Question: I realize this question may be somewhat subjective, but I believe there is one or a few optimal configurations for what we are trying to achieve.
We are setting up a new SQL Server. We have two independent hardware RAID systems on our server:
First RAID (drive "c")
- RAID 1: 2 x 1TB
Second RAID (drive "d")
- RAID 10: 5 x 2TB
With the goal of getting the optimal IO performance for SQL Server 2012, does anyone have some suggestions on how I might setup the different directories for optimal performance?

Thanks so much.
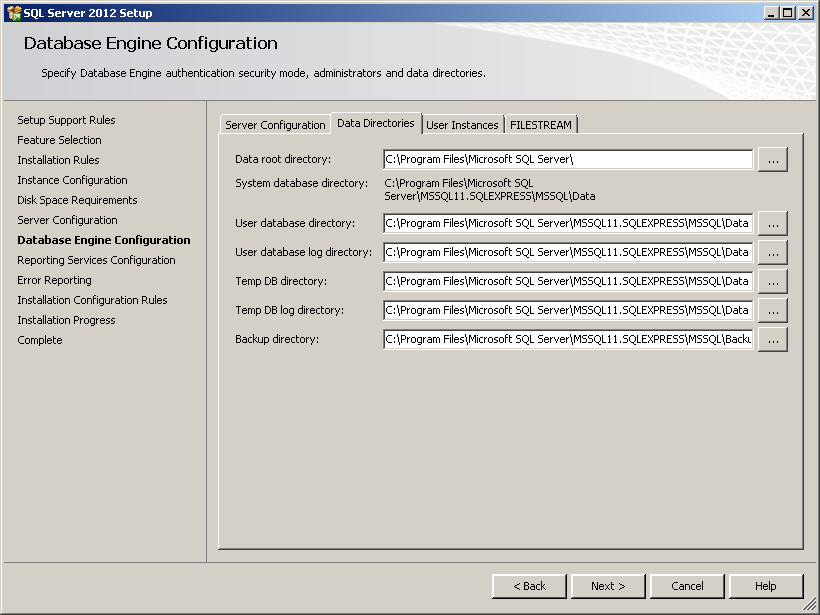
Answer: I believe I found what I was looking for. While this article is a little older (2010), I'm sure the information is still valid:

<URL> doesn't have a scenario including a RAID 1 and a RAID 10, but I will assume it is safe to conclude that user databases and user database log files would perform better on RAID 10 than 5.